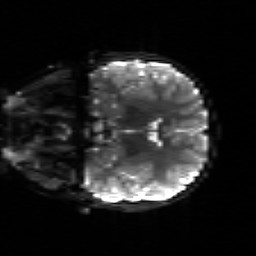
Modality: sbref
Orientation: coronal
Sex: male
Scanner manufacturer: siemens
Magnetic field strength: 3 T
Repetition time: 5 s
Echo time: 0.071 s